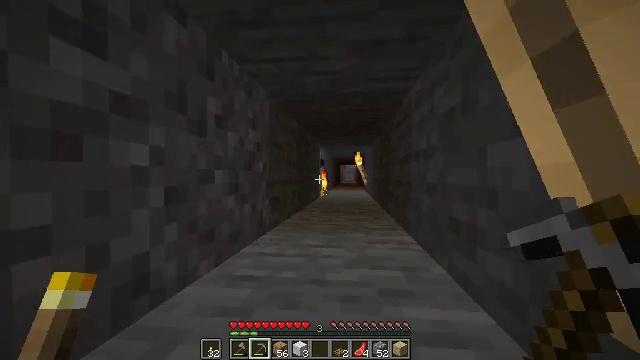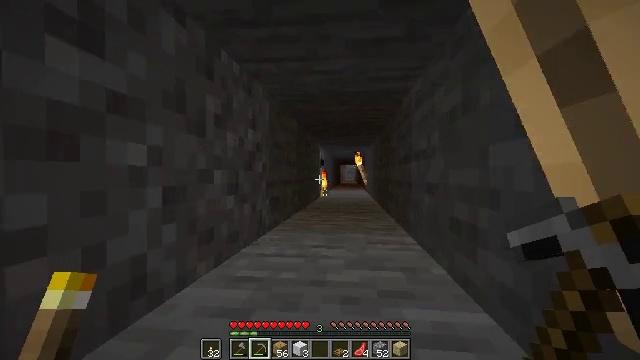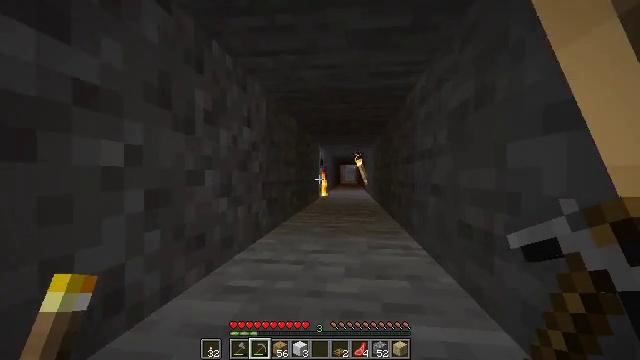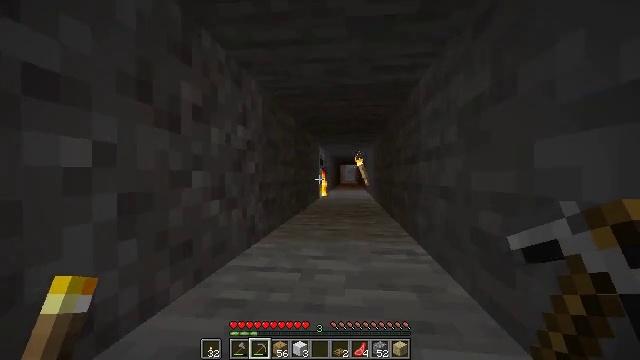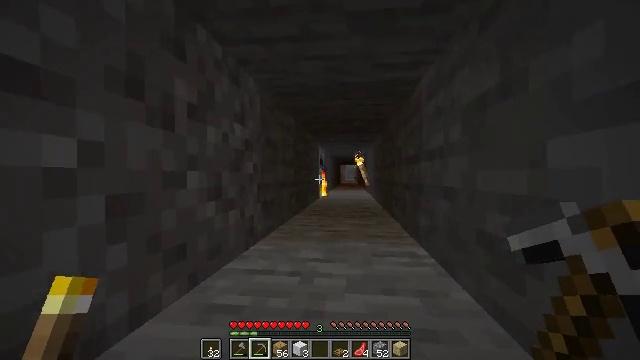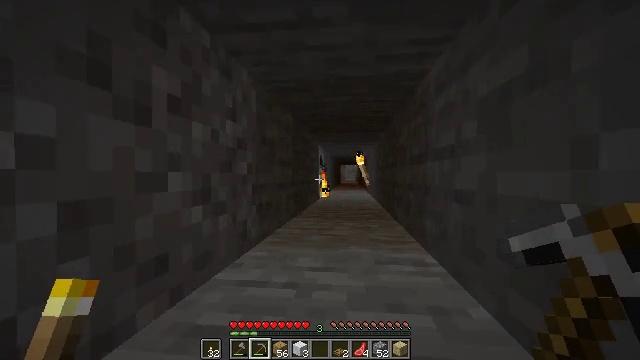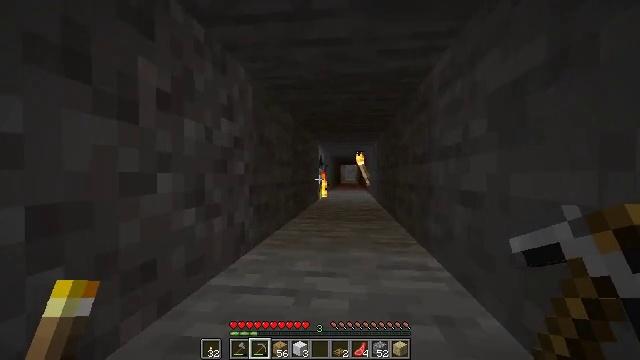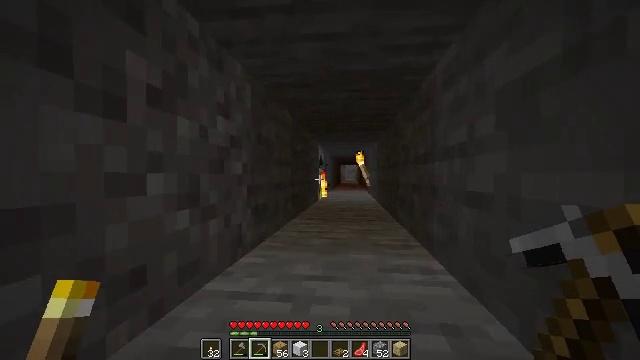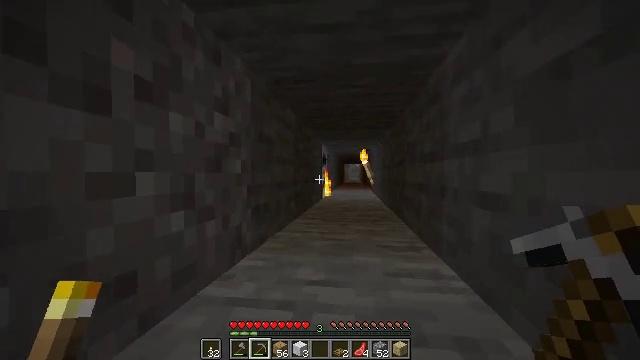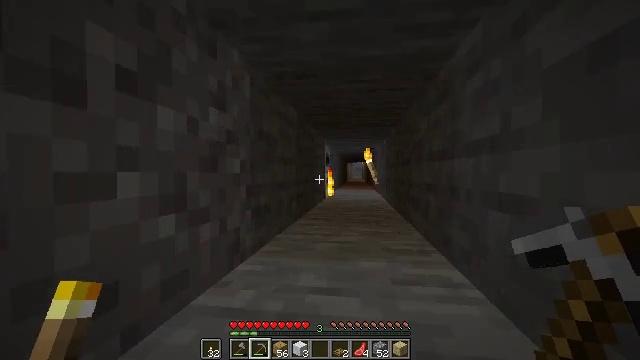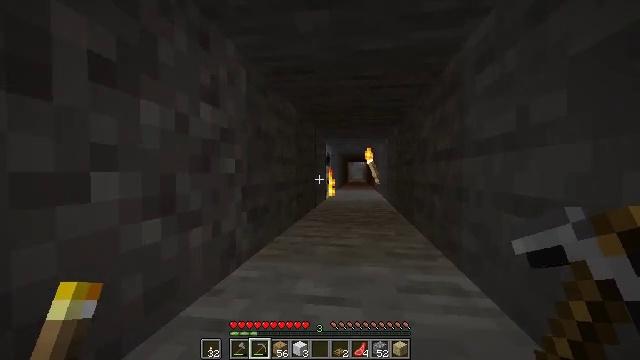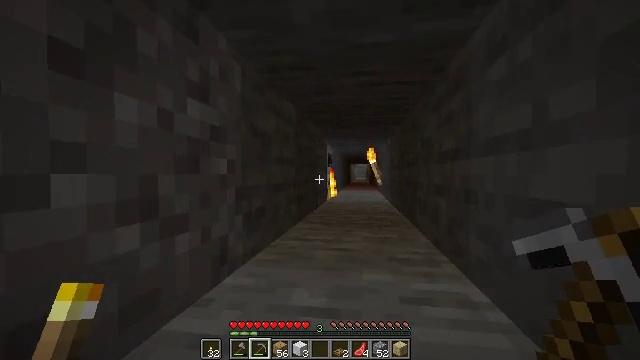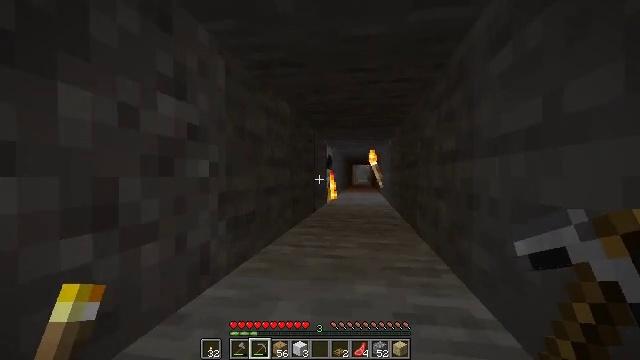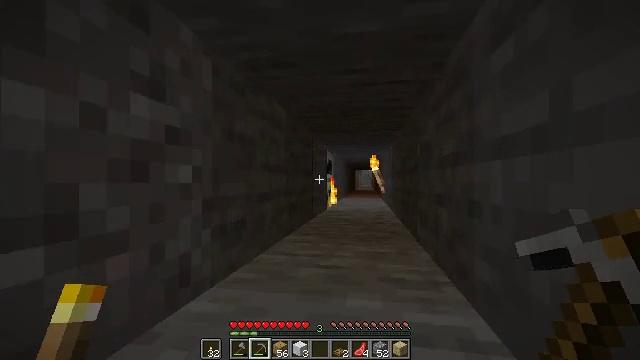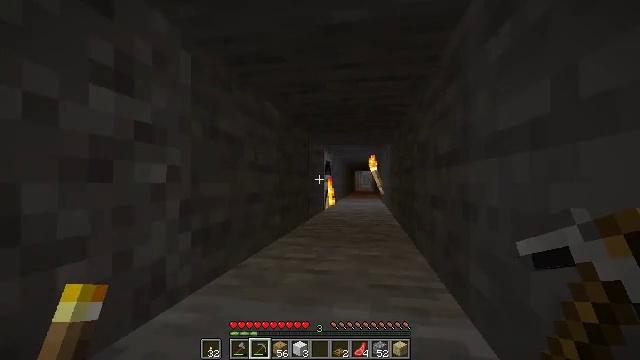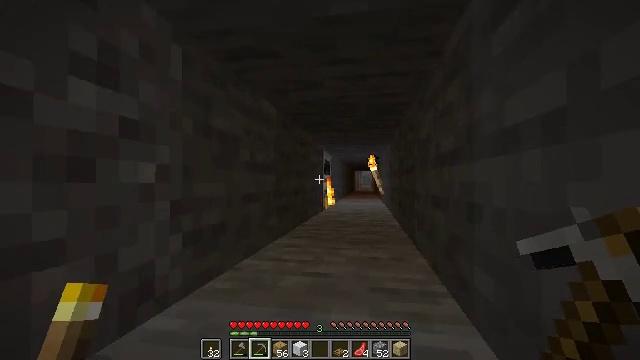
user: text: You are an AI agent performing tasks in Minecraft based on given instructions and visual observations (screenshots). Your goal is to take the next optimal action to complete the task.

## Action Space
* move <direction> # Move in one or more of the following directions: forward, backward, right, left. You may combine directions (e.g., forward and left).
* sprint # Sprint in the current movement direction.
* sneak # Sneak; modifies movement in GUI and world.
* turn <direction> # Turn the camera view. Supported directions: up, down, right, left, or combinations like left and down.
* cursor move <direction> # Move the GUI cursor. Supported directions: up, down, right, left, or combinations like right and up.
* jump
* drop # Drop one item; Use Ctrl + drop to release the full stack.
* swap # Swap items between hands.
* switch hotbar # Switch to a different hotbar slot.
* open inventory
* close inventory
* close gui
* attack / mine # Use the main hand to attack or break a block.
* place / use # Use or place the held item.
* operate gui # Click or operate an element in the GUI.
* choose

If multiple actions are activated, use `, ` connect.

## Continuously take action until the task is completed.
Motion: motion action
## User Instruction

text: craft item air
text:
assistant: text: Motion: move forward, sprint
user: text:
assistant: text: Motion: move forward, sprint
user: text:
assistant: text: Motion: move forward, sprint
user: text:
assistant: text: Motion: move forward, sprint
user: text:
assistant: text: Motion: move forward, sprint
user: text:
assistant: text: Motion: move forward, sprint
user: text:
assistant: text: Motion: move forward, sprint
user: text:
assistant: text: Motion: move forward, sprint
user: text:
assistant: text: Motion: move forward, sprint
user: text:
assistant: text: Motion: move forward, sprint
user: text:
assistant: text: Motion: move forward and move right, sprint
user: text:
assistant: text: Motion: move forward and move right, sprint
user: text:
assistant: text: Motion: move forward and move right, sprint, turn up
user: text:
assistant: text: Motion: move forward and move right, sprint
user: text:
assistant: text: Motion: move forward and move right, sprint
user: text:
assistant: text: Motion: move forward and move right, sprint
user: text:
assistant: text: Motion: move forward and move right, sprint
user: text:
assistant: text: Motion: move forward and move right, sprint
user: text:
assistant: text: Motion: move forward and move right, sprint
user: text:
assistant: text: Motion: move forward and move right, sprint, turn left
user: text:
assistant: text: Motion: move forward and move right, sprint, turn left
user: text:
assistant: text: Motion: move forward and move right, sprint
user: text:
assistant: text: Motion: move forward and move right, sprint, turn left
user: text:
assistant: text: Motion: move forward and move right, sprint, turn left
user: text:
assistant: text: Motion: move forward and move right, sprint
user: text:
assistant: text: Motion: move forward and move right, sprint
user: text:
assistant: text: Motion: move forward and move right, sprint
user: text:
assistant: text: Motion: move forward and move right, sprint
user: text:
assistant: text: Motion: move forward and move right, sprint
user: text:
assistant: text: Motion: move forward and move right, sprint